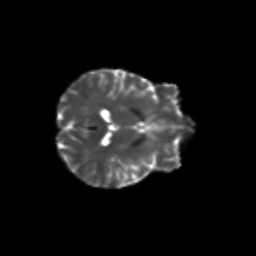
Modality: T2w
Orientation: axial
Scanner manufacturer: siemens
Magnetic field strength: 3 T
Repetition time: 9.2 s
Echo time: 0.084 s